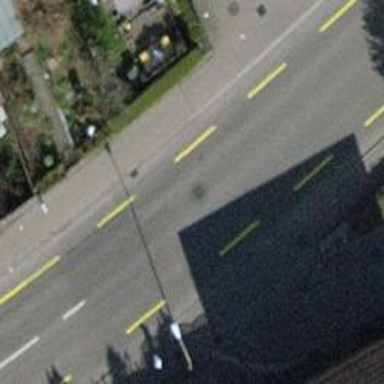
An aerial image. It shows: Secondary road with both sidewalks and cycle lane. The road and both sidewalks have asphalt surface.